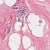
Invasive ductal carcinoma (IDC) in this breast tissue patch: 0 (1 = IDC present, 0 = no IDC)